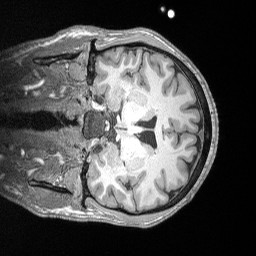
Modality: T1w
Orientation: coronal
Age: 37
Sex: male
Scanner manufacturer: siemens
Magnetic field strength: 3 T
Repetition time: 2.53 s
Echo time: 0.00164 s